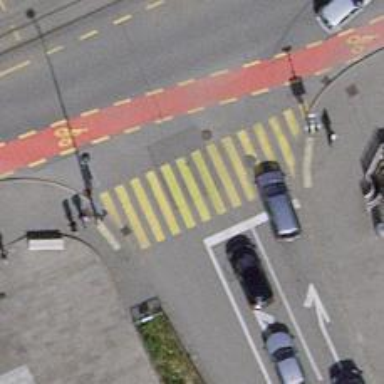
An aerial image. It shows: Zebra crossing with traffic signals.